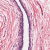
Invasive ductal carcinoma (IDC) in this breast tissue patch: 0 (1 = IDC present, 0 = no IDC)